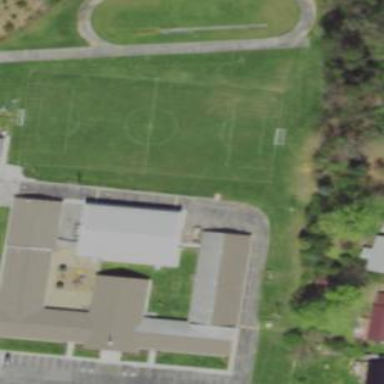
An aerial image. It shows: Soccer pitch for leisureland activities.